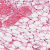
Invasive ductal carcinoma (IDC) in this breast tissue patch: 0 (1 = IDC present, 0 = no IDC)